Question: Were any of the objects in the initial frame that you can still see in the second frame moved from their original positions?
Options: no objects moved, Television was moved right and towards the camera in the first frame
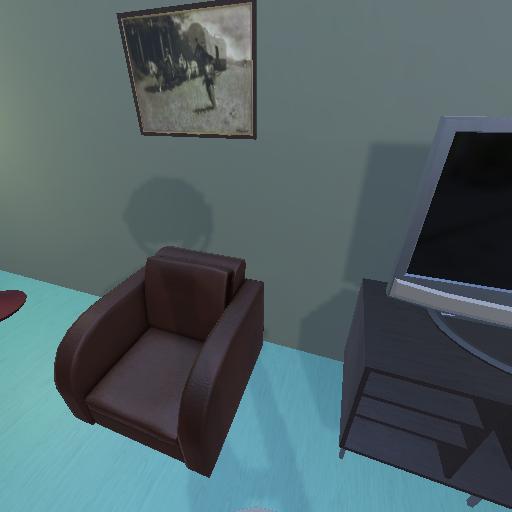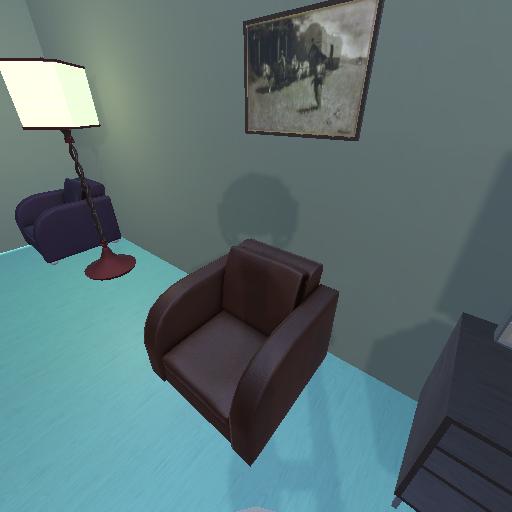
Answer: no objects moved